Field crop: tomato
Growth stage: 2
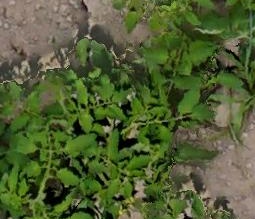
Species: tomato